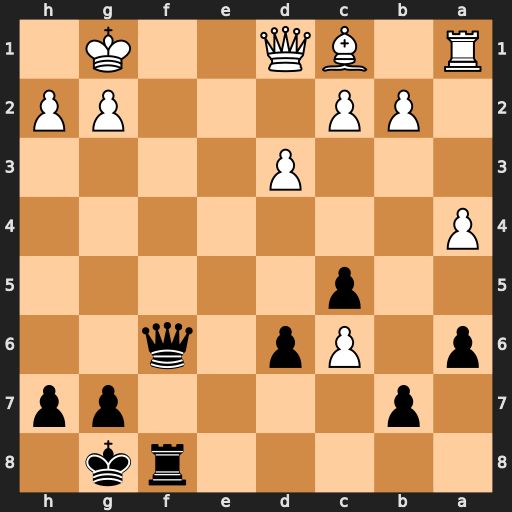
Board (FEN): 5rk1/1p4pp/p1Pp1q2/2p5/P7/3P4/1PP3PP/R1BQ2K1
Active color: b
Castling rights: -
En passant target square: -
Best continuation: Qf2+ Kh1 Qf1+ Qxf1 Rxf1#